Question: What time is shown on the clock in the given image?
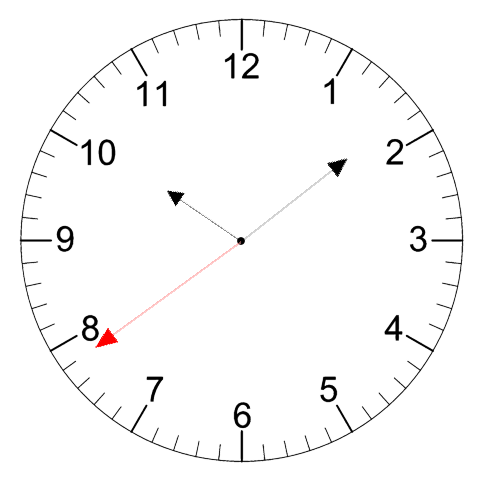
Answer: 10:08:39